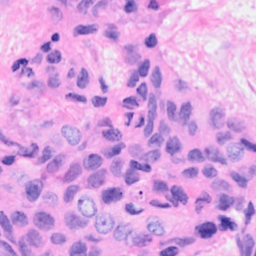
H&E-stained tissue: Breast